Field crop: maize
Growth stage: 2
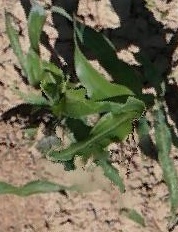
Species: maize